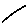
Label: line